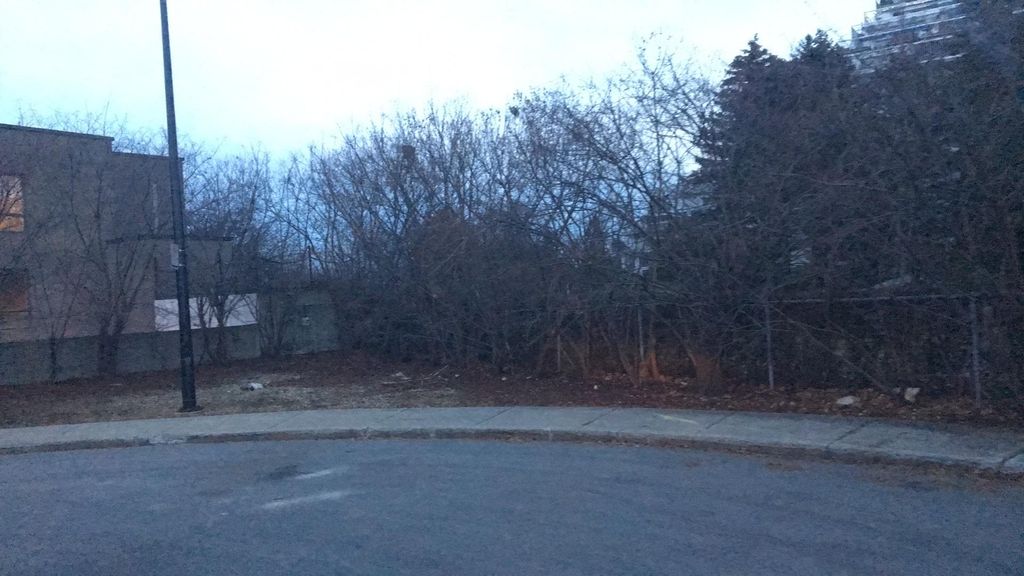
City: montreal